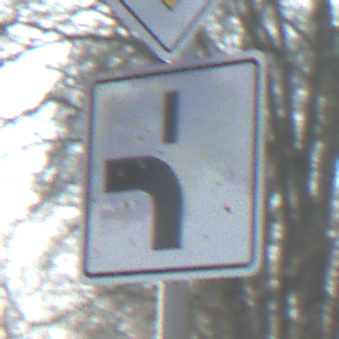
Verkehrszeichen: VerlaufVorfahrtsstrasse5
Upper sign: Vorfahrtsstrasse
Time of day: MorningAfternoon
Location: Outdoor (Suburban)
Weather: PartlyCloudy
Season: NotSpecified
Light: Natural